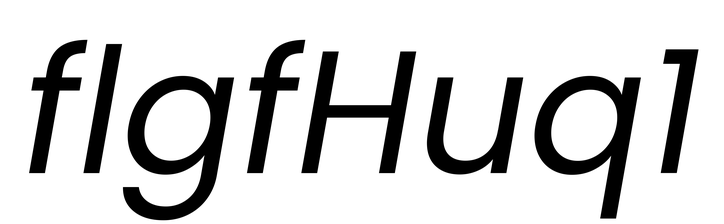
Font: Poppins-Italic